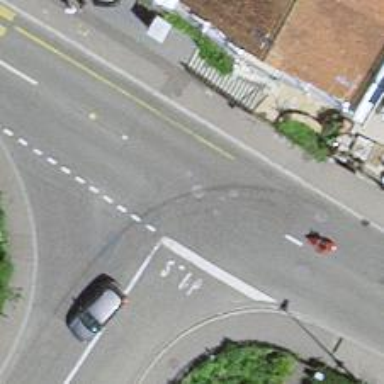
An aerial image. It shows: Tertiary road with asphalt surface and sidewalks on both sides.